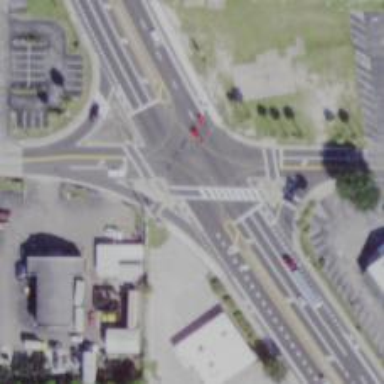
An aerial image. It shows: Uncontrolled road crossing.